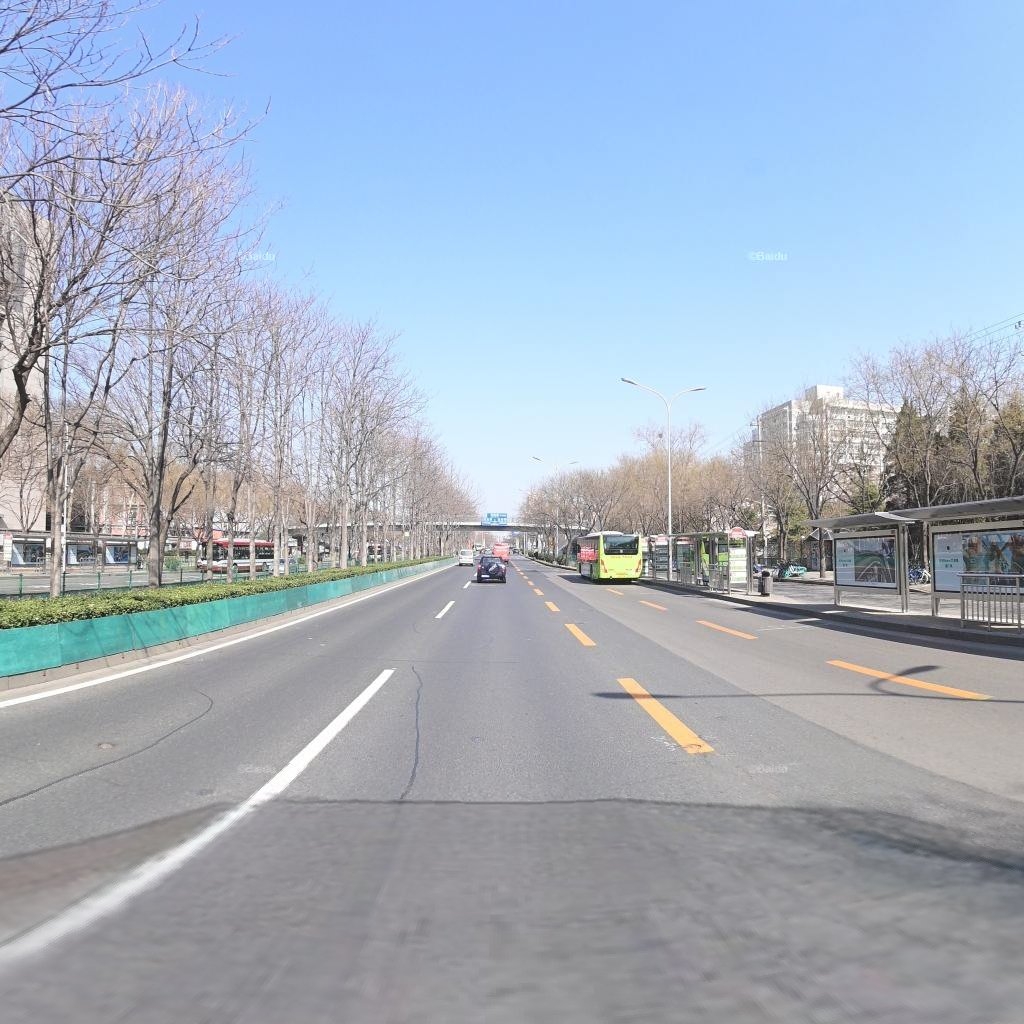
Region: Haidian
Road damage annotations: longitudinal patch, longitudinal patch